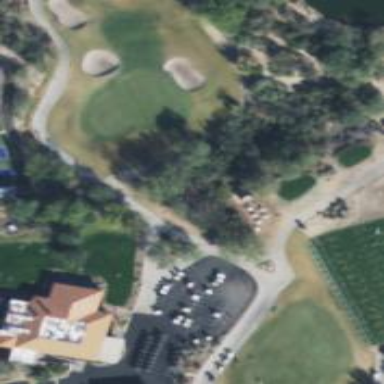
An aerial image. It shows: Service road used as golf cart path.